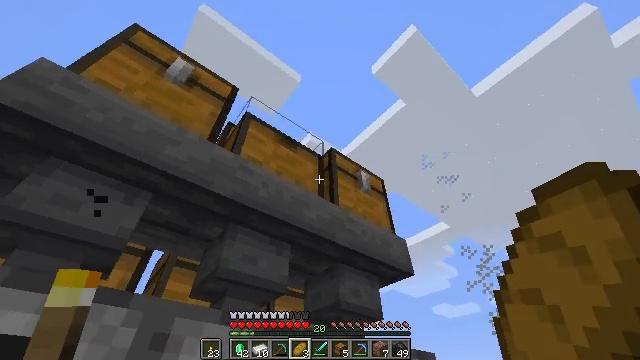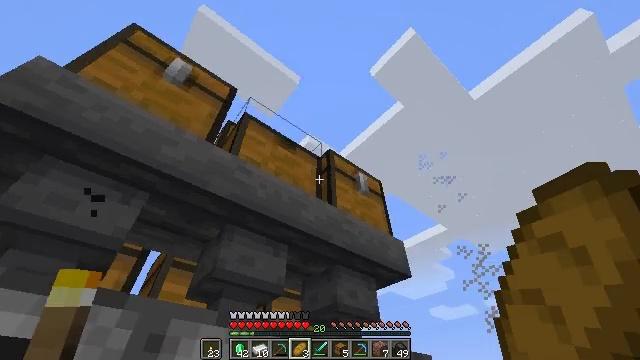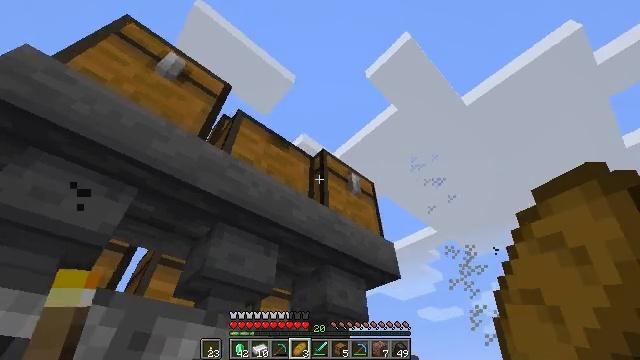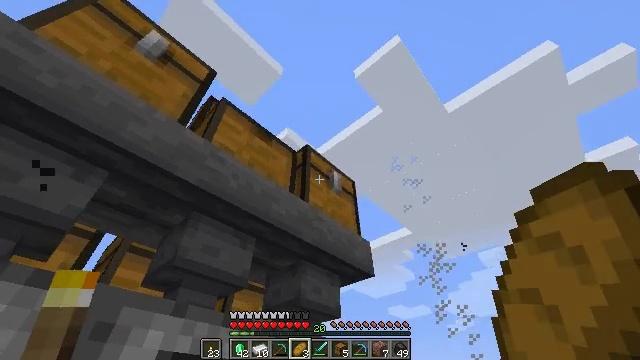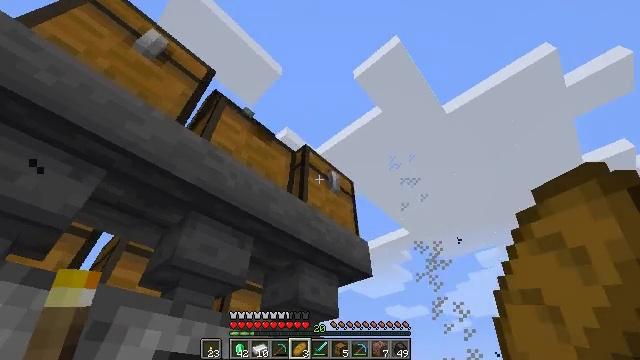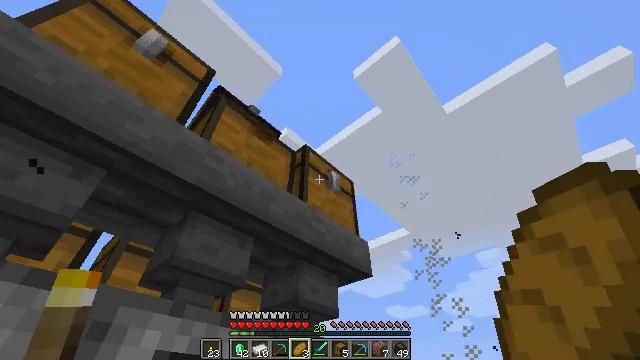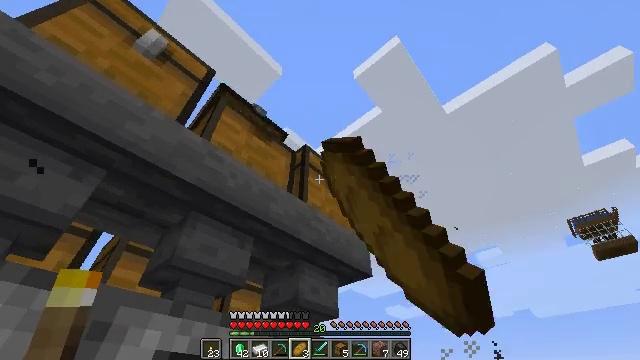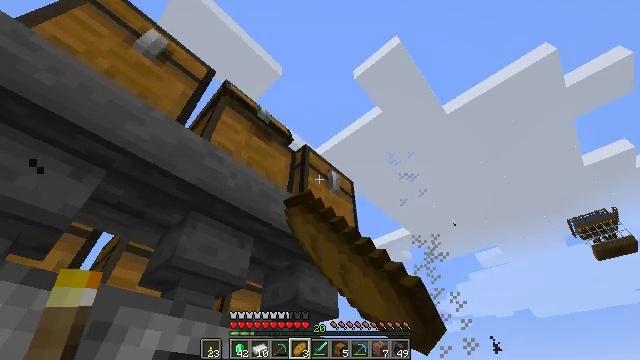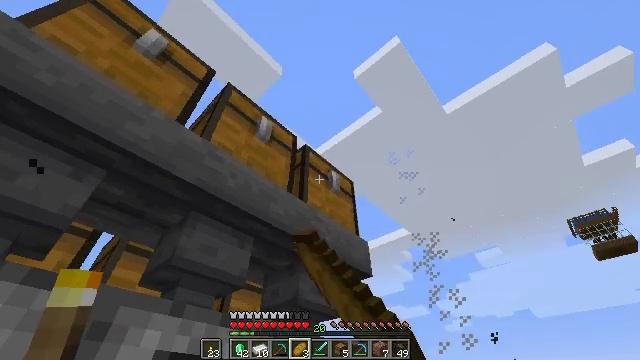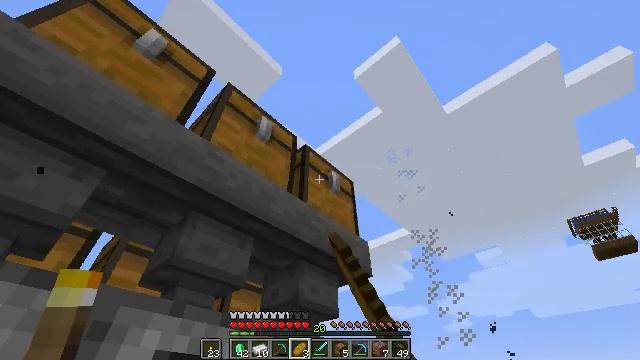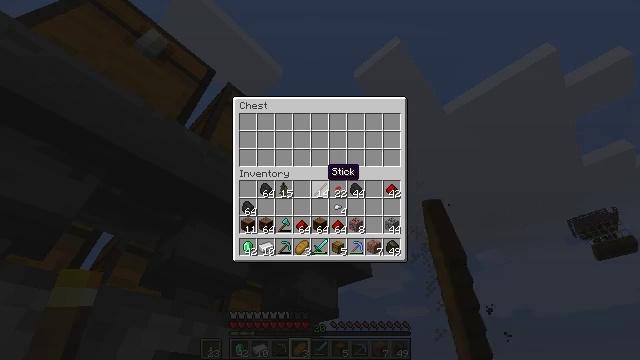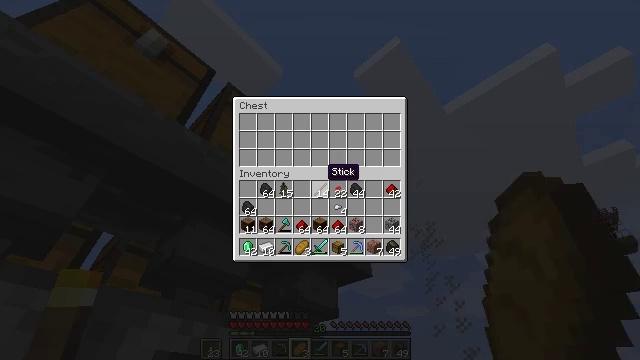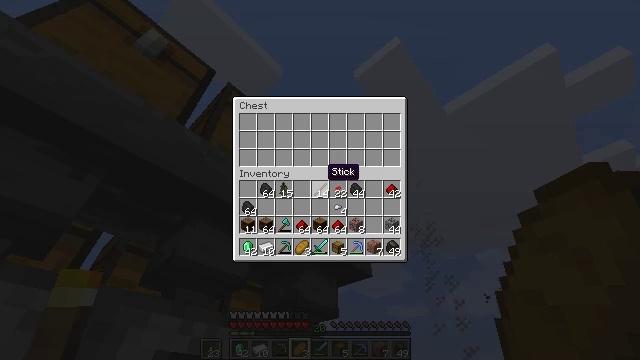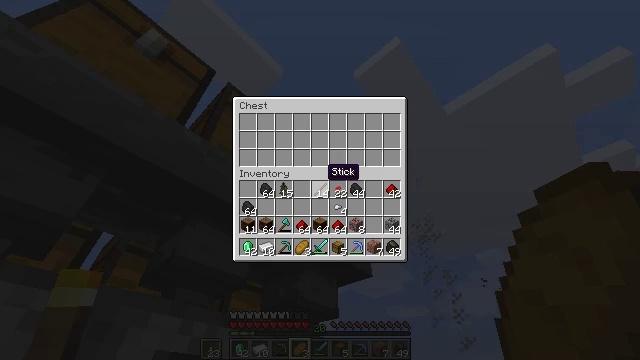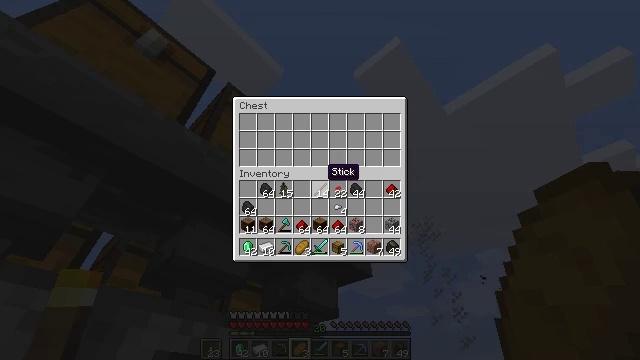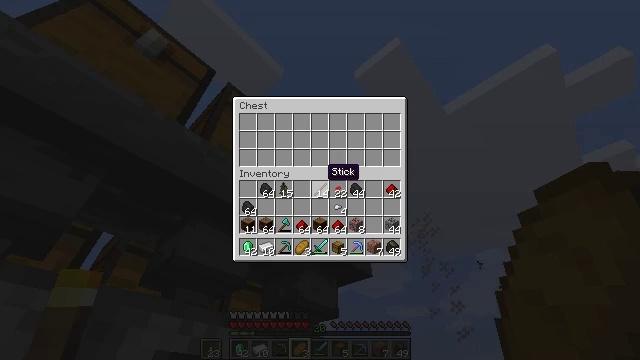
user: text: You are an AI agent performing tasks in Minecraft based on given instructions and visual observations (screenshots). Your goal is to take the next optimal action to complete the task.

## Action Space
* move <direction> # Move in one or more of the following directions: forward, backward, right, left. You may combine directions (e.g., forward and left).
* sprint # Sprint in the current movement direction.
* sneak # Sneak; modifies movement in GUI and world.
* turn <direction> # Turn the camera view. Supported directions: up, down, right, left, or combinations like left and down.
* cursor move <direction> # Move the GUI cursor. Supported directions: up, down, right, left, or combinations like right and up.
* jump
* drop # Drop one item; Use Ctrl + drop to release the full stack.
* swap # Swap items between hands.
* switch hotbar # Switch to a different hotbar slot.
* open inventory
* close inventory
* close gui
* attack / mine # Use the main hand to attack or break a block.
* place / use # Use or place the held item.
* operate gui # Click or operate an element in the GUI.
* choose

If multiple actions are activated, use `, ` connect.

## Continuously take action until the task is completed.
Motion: motion action
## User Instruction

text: Craft an emerald with the available materials.
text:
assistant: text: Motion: no_op
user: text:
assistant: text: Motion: turn right
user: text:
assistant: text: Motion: turn right
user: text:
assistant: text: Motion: no_op
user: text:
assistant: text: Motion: use / place
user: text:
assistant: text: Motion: use / place
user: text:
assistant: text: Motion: use / place
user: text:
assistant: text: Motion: use / place
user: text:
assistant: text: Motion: no_op
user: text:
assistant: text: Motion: open gui
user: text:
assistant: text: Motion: no_op
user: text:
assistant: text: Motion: no_op
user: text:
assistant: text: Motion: no_op
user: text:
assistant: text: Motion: no_op
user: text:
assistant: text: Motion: sneak
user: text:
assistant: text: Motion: sneak
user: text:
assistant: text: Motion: sneak
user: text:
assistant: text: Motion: sneak
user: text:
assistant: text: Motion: sneak, cursor move right
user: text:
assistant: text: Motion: sneak
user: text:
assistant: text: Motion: sneak
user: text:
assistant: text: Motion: sneak
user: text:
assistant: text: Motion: sneak, cursor move down
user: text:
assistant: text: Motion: sneak, cursor move down
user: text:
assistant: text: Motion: sneak
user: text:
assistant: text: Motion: sneak
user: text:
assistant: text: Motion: sneak
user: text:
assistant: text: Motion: sneak
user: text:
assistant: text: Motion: sneak, operate gui
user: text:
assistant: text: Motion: sneak, operate gui